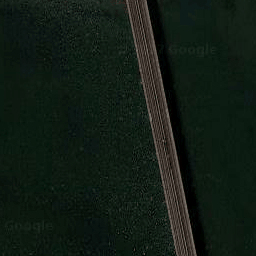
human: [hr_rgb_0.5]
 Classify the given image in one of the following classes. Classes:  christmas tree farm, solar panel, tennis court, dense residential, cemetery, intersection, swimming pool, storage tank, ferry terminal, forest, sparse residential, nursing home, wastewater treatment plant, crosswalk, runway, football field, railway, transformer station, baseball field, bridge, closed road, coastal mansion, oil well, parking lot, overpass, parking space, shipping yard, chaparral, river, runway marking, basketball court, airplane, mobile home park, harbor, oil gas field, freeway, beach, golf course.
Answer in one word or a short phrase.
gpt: bridge